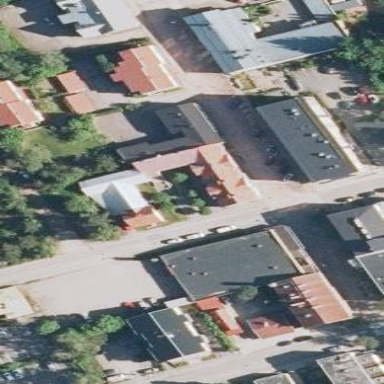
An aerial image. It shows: White apartment building with red Mansard roof.